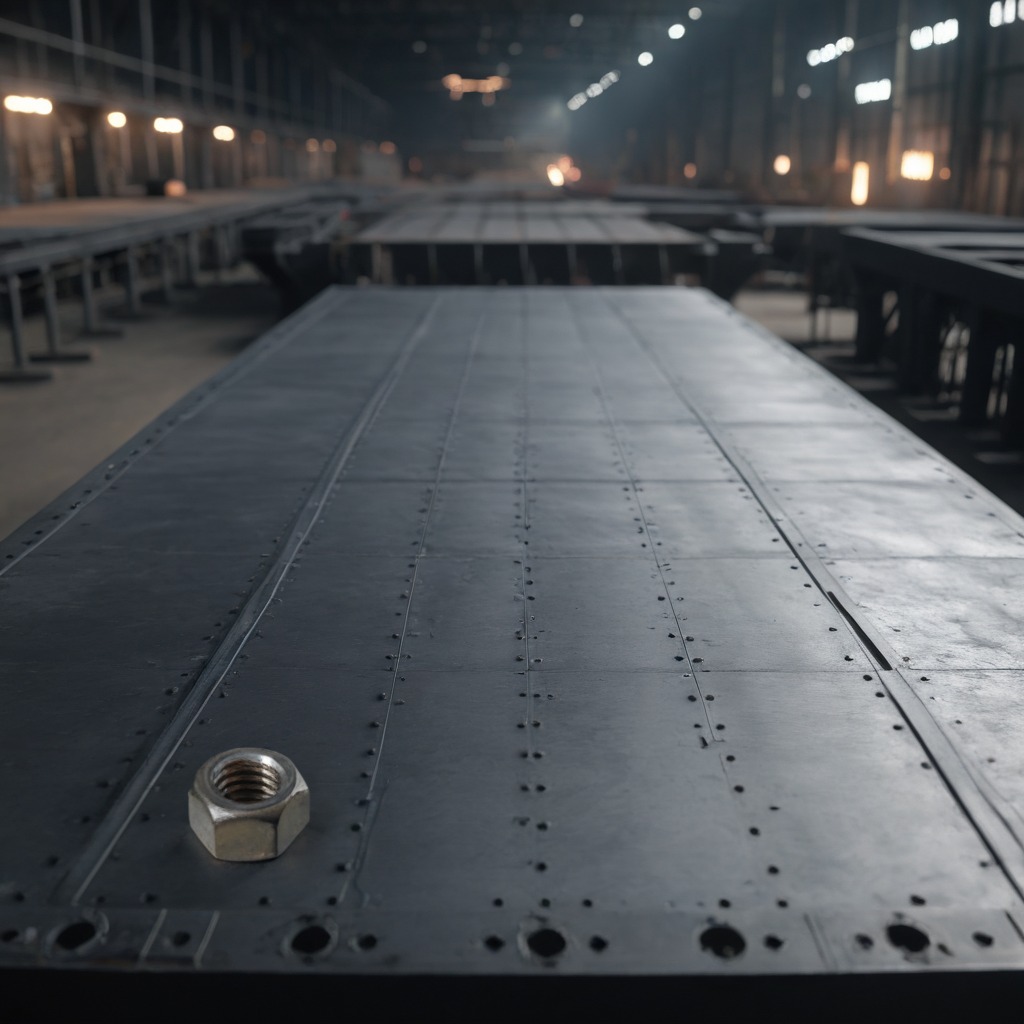
A metal nut is lying on a cold steel table in a mining workshop.